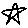
Label: star